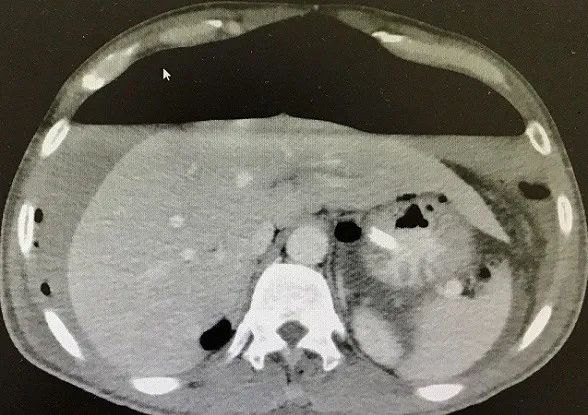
CT Scan was 2 days after omental Graham patch operation, showing massive hydro pneumoperitoneum.
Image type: radiology (ct)